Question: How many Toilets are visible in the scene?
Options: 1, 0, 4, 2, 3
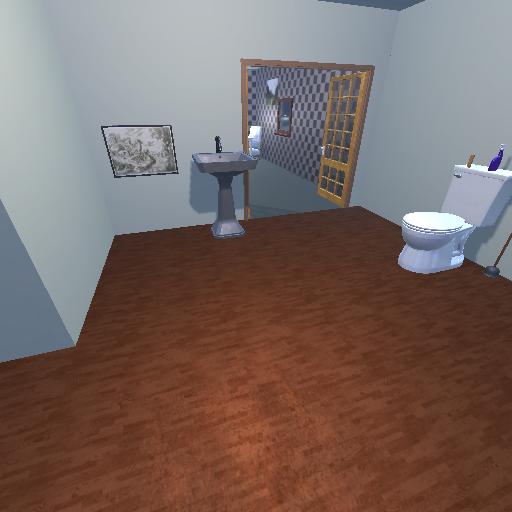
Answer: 1